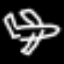
Label: airplane